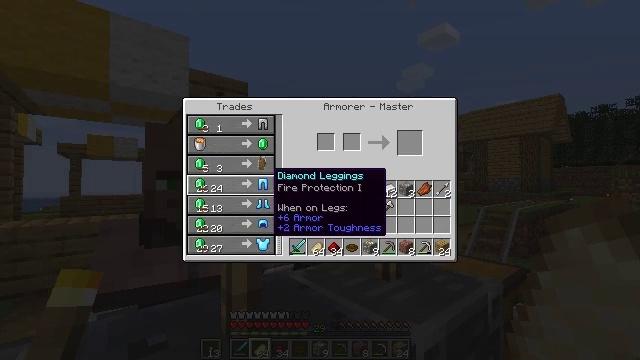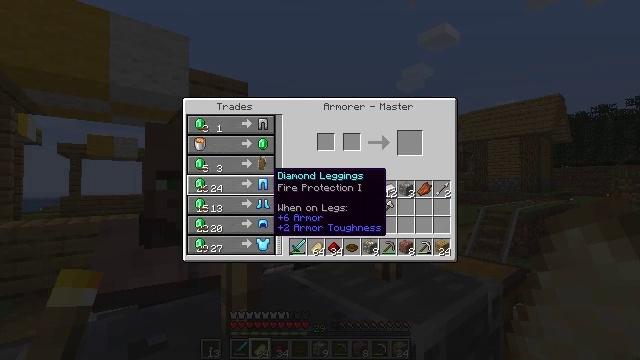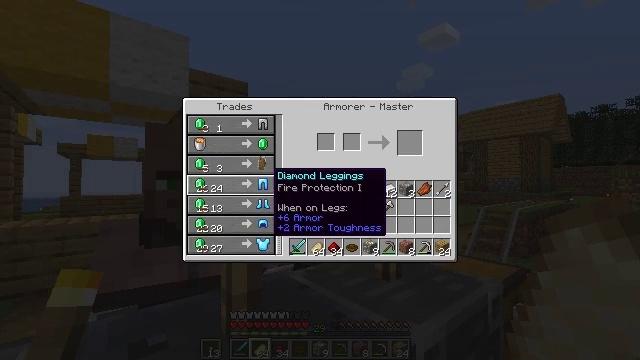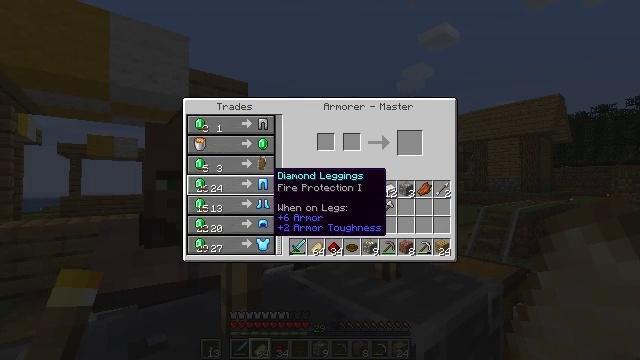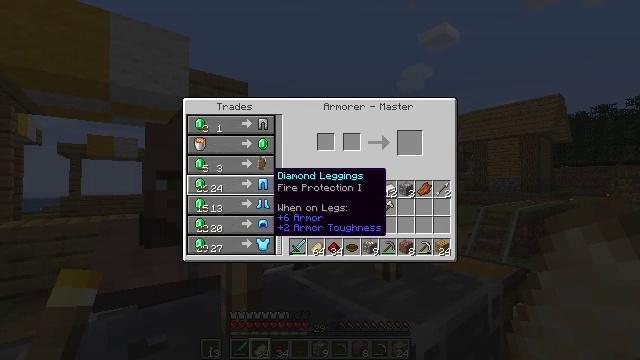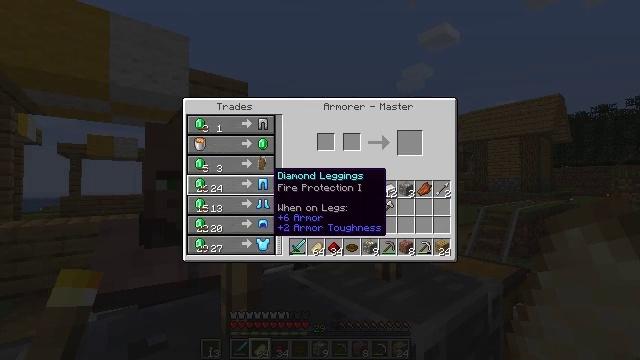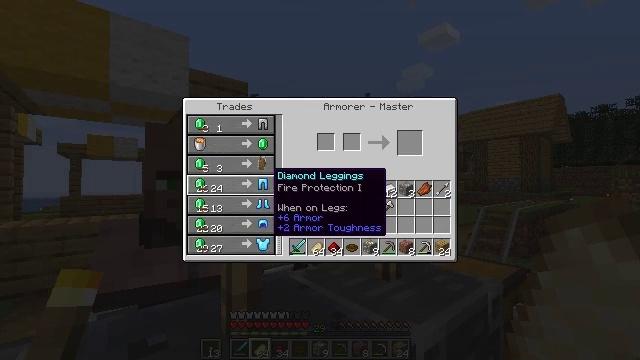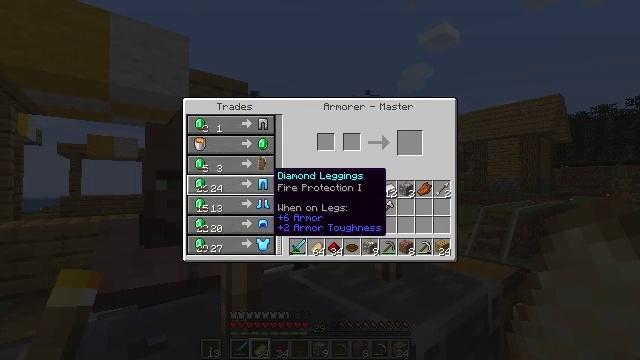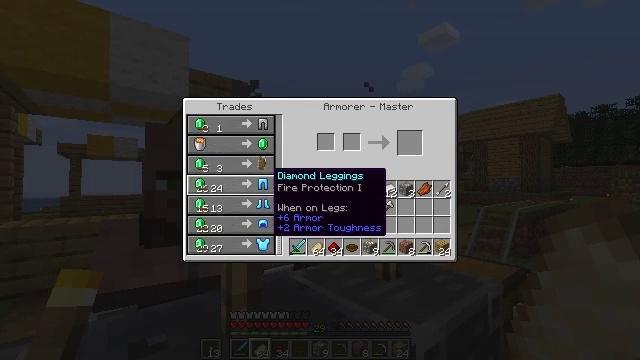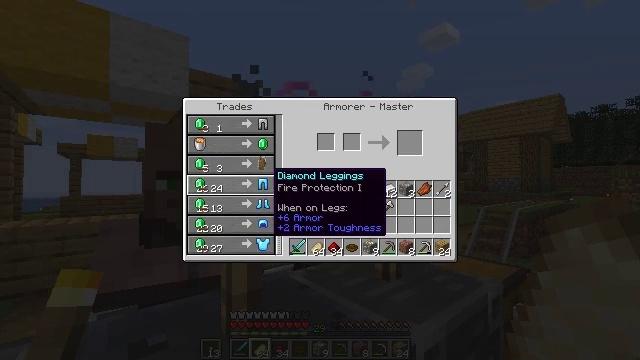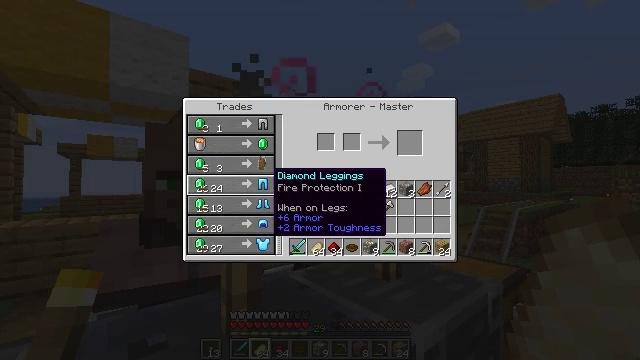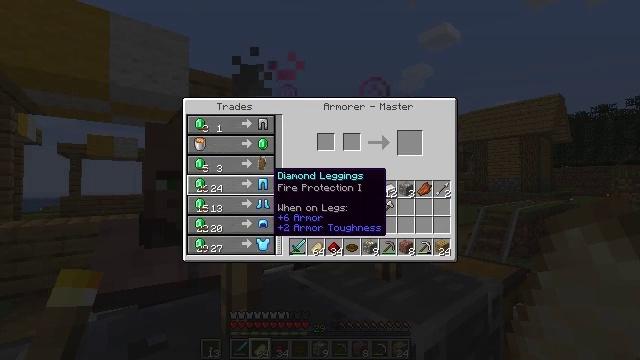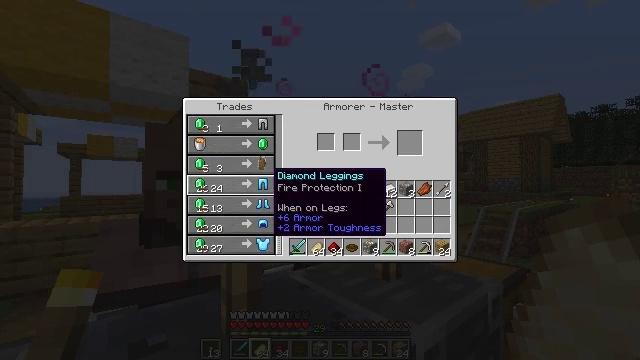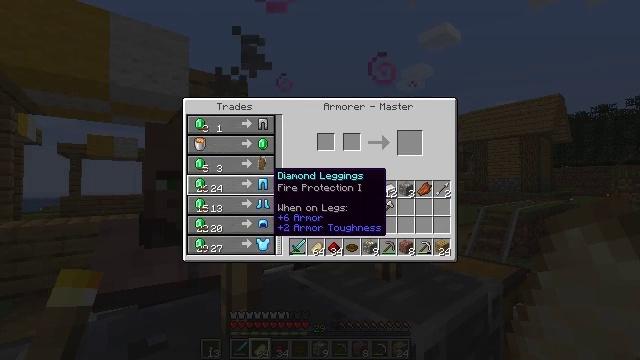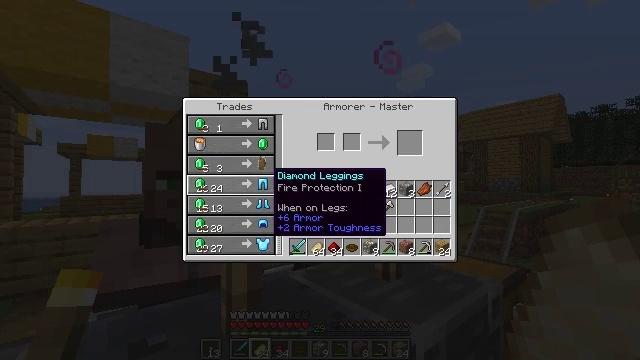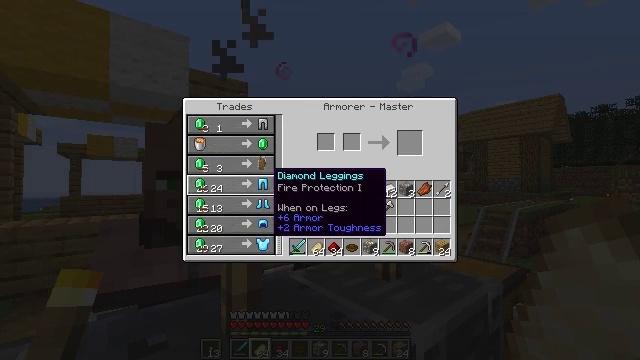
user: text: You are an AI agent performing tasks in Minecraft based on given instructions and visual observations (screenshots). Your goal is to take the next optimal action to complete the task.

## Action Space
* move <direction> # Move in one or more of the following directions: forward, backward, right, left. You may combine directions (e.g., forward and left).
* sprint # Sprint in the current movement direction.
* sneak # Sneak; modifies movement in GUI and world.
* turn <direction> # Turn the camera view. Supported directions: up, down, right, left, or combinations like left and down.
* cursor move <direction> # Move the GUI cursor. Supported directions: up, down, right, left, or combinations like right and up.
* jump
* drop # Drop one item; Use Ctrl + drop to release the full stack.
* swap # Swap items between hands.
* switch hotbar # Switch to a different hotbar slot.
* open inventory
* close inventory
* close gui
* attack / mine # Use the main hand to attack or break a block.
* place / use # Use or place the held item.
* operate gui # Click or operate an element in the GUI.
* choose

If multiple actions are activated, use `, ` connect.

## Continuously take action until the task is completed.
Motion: motion action
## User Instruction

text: Combine diamonds and sticks on a crafting table to create a diamond axe.
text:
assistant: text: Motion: no_op
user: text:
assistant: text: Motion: no_op
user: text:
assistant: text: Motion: no_op
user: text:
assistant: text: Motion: no_op
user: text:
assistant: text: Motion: no_op
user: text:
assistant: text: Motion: no_op
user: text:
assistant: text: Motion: no_op
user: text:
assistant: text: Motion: no_op
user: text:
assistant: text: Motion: no_op
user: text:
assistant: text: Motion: no_op
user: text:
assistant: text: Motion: no_op
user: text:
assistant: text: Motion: no_op
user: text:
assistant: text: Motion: no_op
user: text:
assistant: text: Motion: no_op
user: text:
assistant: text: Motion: no_op
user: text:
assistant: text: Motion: no_op
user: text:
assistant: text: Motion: no_op
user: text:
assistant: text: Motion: no_op
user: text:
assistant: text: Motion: no_op
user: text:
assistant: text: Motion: no_op
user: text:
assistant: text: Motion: no_op
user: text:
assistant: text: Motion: no_op
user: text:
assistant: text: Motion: no_op
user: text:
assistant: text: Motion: no_op
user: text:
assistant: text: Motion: no_op
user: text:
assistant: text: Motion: no_op
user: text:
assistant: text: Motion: no_op
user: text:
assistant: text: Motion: no_op
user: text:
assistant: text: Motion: no_op
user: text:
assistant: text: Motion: no_op